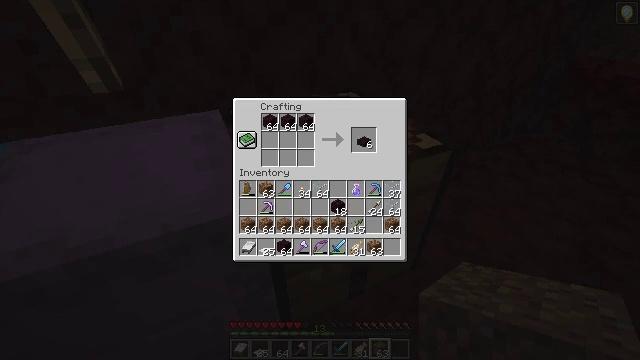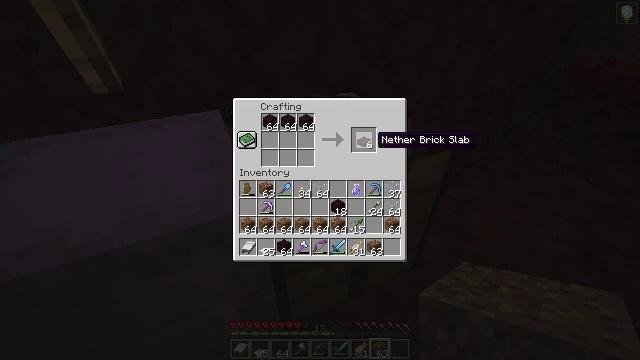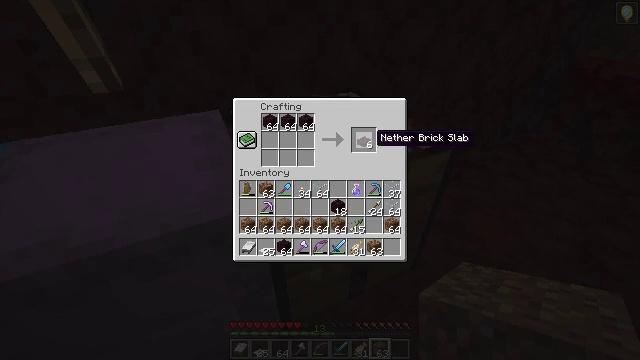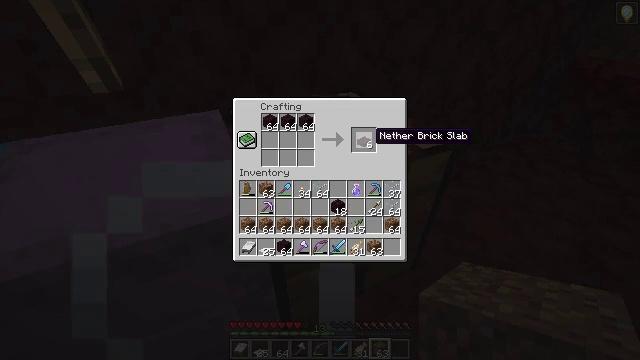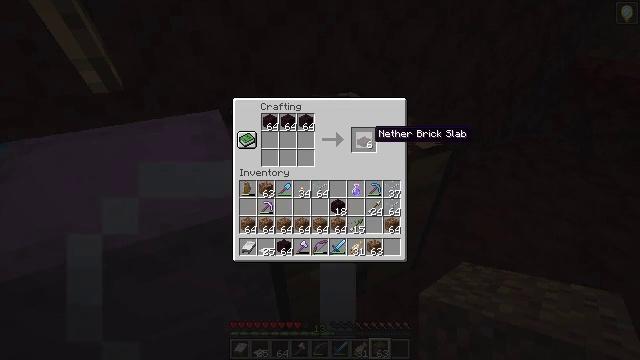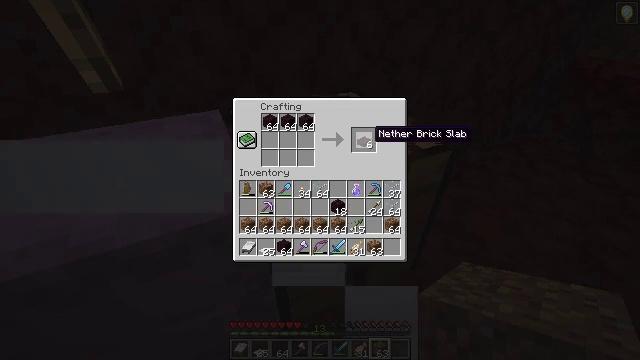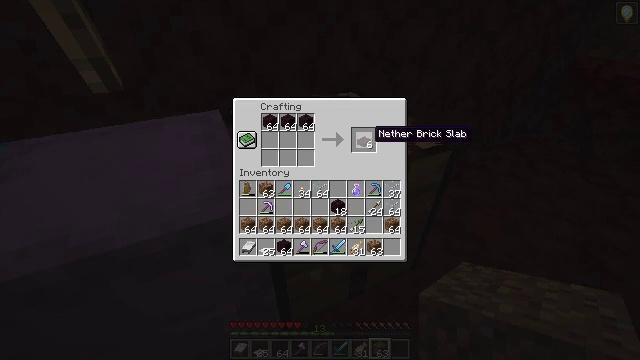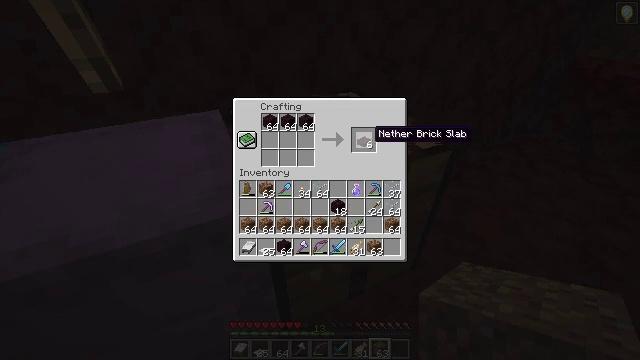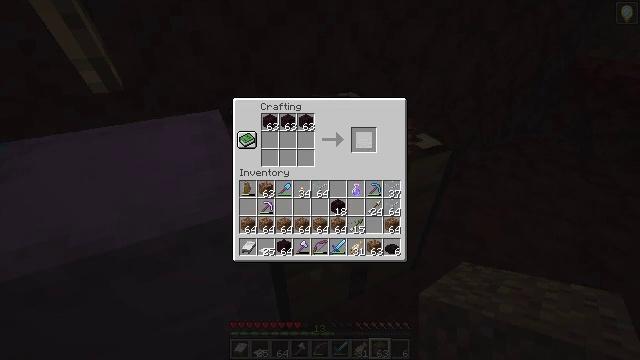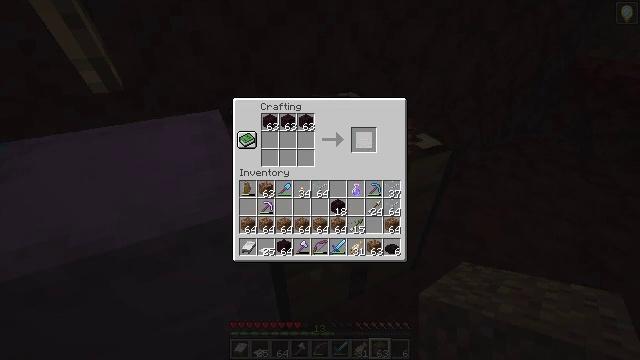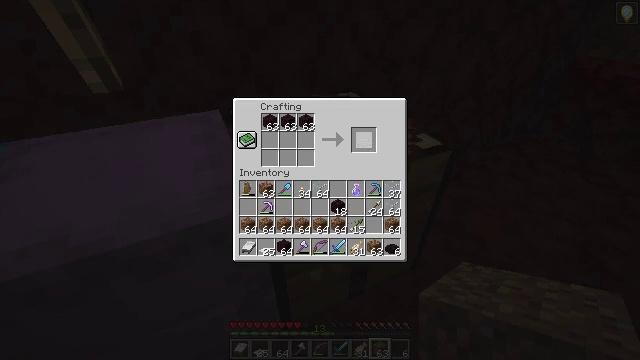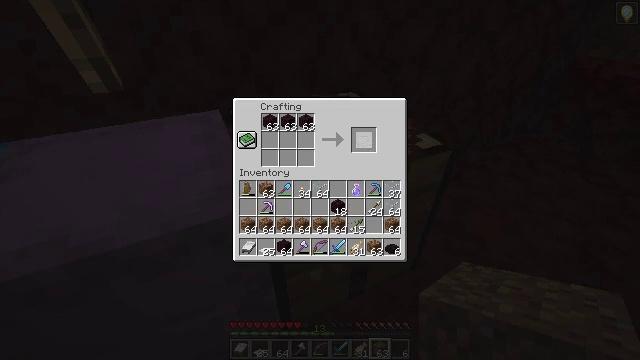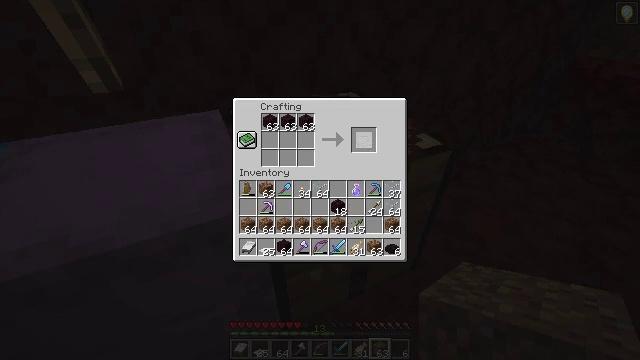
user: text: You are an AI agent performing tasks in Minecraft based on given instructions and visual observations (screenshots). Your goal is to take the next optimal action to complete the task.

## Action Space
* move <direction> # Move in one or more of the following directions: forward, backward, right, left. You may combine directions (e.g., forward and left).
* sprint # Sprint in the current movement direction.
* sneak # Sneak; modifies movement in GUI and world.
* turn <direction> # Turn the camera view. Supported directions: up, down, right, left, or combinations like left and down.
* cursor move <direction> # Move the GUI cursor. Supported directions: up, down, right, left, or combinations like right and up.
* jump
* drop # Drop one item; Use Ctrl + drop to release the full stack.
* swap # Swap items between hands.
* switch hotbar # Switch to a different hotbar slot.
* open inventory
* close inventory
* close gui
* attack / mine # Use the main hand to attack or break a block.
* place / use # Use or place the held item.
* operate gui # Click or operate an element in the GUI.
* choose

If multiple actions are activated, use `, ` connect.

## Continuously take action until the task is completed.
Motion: motion action
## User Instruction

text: Craft a nether brick slab using nether bricks.
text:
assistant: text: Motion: no_op
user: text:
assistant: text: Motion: no_op
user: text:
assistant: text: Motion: sneak
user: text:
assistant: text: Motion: sneak
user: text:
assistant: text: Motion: sneak
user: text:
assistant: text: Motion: sneak
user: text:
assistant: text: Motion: sneak
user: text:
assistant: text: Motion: sneak, choose
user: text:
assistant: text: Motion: sneak, choose
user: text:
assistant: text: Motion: sneak, choose
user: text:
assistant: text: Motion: sneak
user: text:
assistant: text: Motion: sneak
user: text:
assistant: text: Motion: sneak